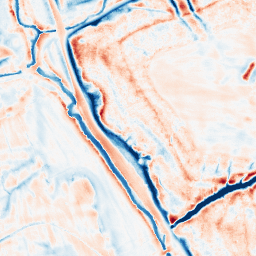
Category: edge_preserving
Decomposition family: bilateral
Decomposition parameters: d: 21
sigma_color: 100
sigma_space: 150
Upsampling method: lanczos
Upsampling parameters: scale: 8
Upsampling scale: 8